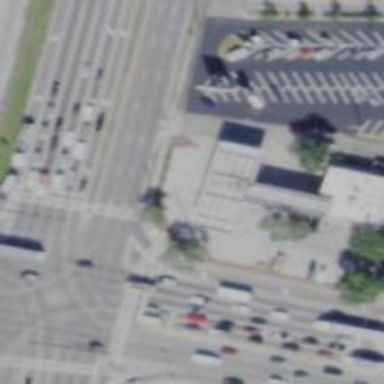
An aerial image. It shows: Marked road crossing.